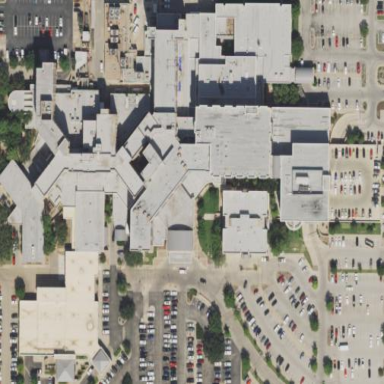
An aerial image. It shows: Hospital building.